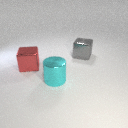
large cyan metal cylinder to the left of large gray metal cube